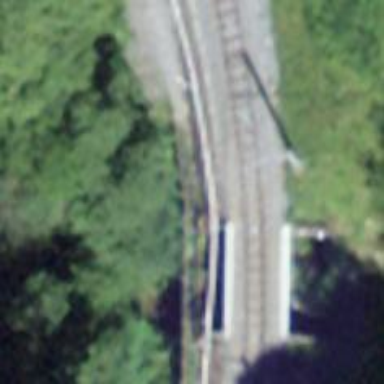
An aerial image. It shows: Narrow-gauge railway bridge with electrified contact lines over single track.